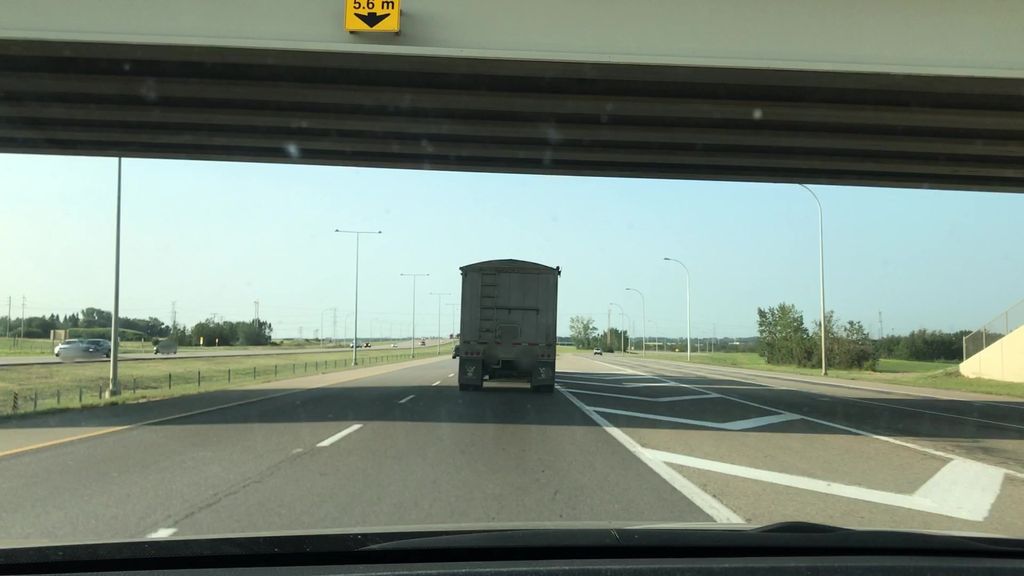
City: edmonton